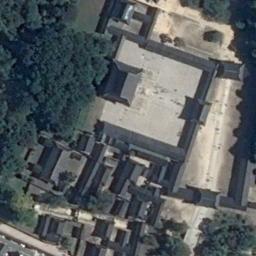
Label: palace